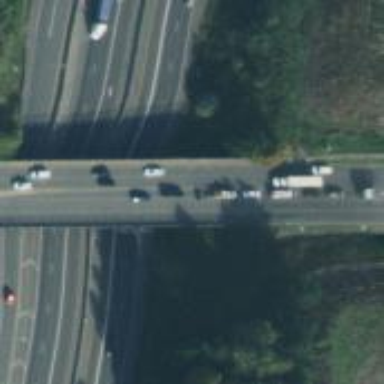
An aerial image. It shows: Secondary road with bridge.